Question: I'm using Highstock.JS to display a chart. But the text label on flags appear on top of the tooltip. (Picture attached).
Any idea on how to fix this?

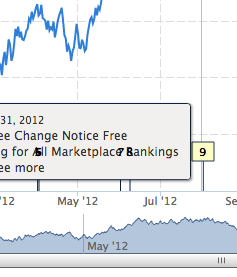
Answer: Probably you have set 'useHTML' for dataLabels for flags - disable it and will work. 'useHTML' create html tags, which are always above SVG elements (like tooltip background).